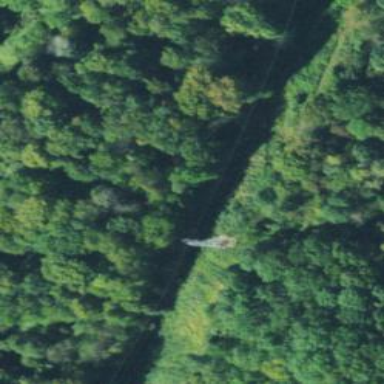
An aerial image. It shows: Lattice structure tower used for power transmission.